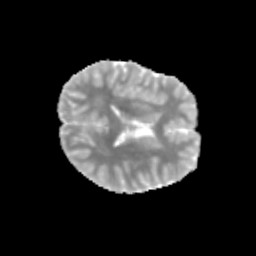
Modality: MD
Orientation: axial
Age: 12
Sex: male
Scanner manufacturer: siemens
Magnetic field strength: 3 T
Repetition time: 3.8 s
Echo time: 0.07 s